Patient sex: M
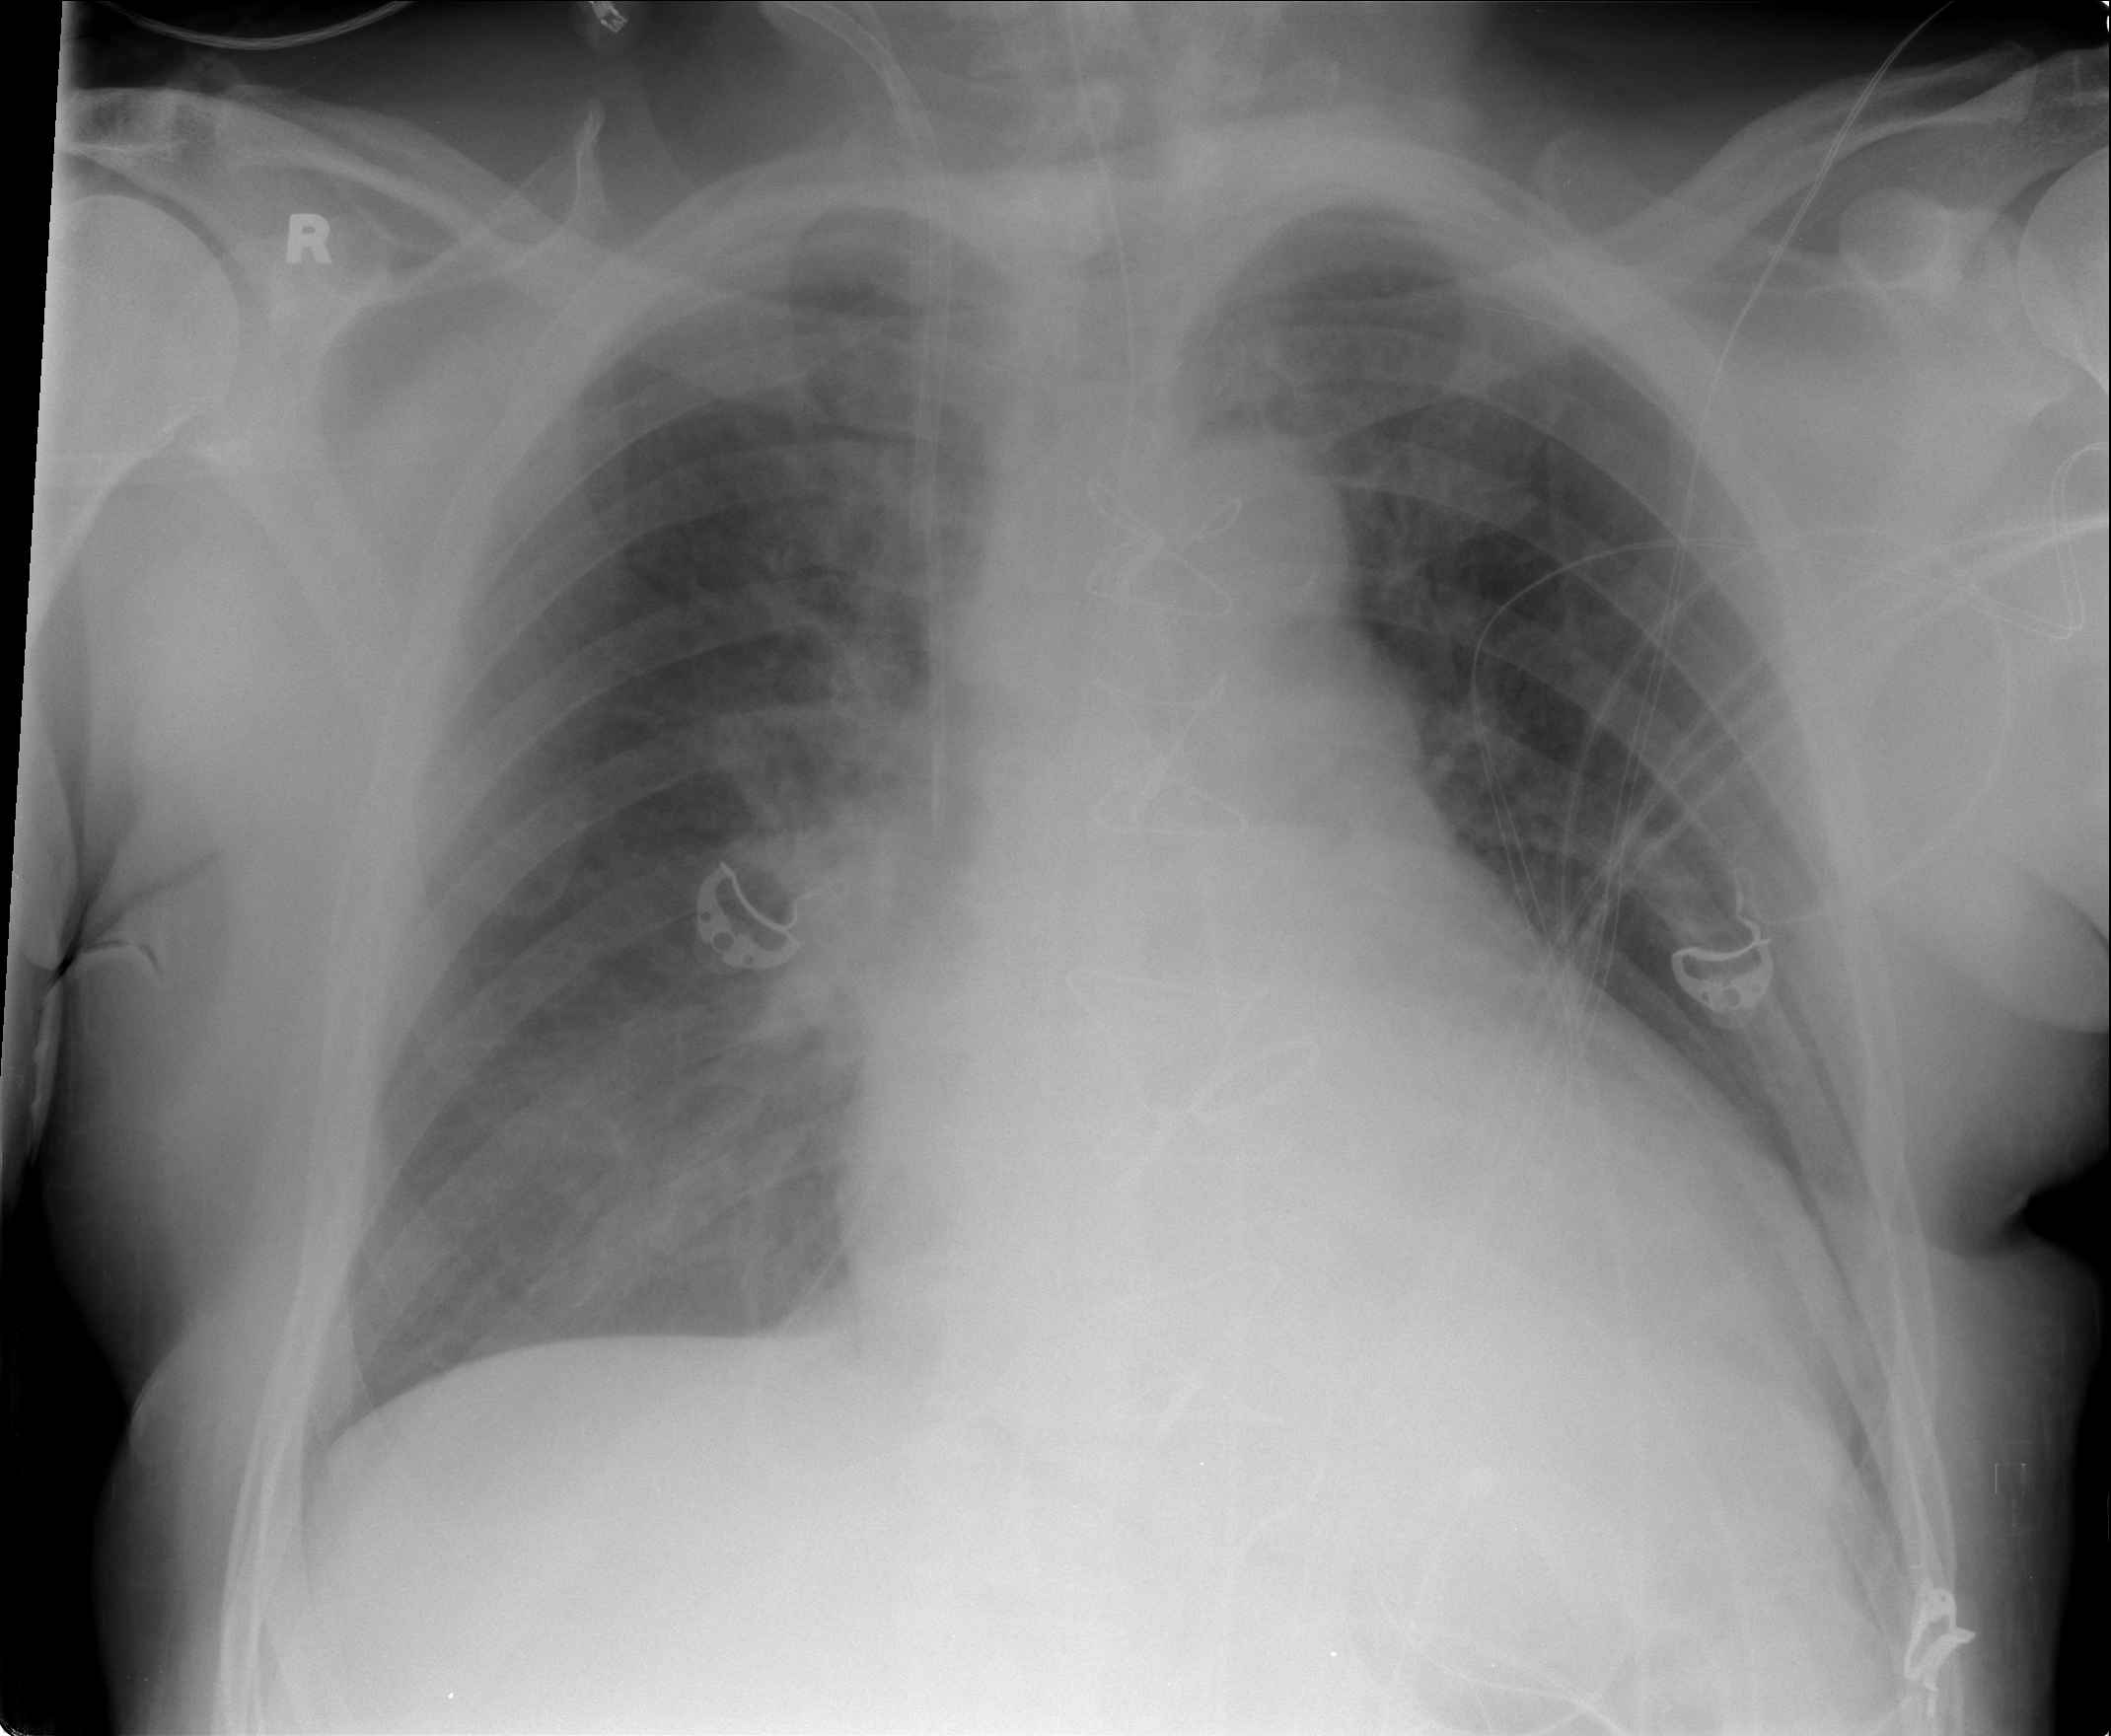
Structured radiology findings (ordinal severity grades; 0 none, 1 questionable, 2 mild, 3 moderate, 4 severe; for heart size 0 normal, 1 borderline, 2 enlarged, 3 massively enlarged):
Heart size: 2
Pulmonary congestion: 0
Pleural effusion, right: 2
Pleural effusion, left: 1
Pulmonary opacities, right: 0
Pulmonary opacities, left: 0
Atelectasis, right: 0
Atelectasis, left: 0